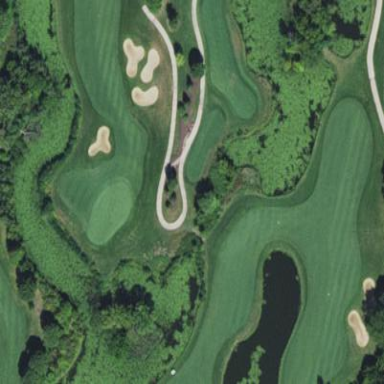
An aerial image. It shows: Water hazard on golf course.